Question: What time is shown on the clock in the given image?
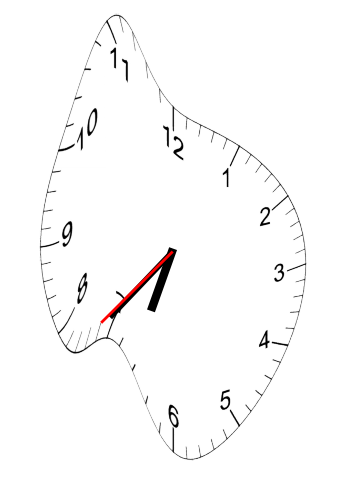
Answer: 06:36:37